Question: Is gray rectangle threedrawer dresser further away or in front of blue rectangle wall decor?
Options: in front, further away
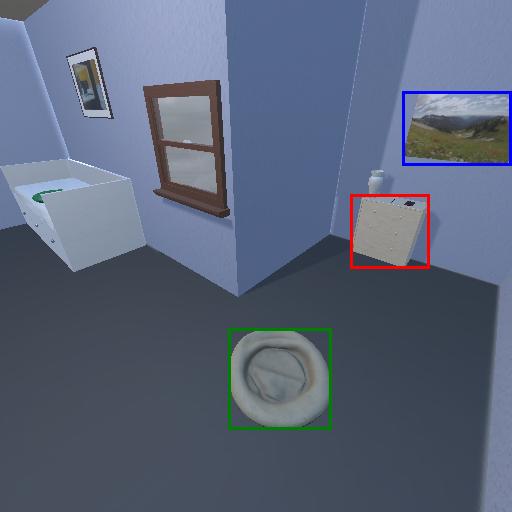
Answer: in front